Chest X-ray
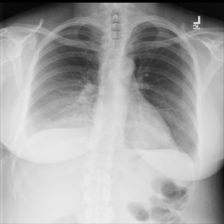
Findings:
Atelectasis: negative
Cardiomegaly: negative
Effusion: positive
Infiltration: negative
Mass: negative
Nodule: negative
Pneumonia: negative
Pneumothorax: negative
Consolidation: negative
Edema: negative
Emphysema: negative
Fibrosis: negative
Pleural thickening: negative
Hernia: negative